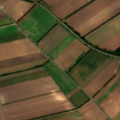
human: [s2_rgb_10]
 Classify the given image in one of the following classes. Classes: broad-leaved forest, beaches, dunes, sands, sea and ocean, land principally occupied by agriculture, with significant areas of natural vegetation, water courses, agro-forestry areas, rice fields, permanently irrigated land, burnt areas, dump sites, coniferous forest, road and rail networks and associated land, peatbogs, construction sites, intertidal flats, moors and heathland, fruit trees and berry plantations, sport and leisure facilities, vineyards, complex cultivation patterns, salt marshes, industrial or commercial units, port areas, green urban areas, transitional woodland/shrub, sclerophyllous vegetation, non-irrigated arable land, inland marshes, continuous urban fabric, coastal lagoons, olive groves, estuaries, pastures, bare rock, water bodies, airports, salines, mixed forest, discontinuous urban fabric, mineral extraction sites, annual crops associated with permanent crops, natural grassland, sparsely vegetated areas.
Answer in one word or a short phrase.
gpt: non-irrigated arable land, land principally occupied by agriculture, with significant areas of natural vegetation